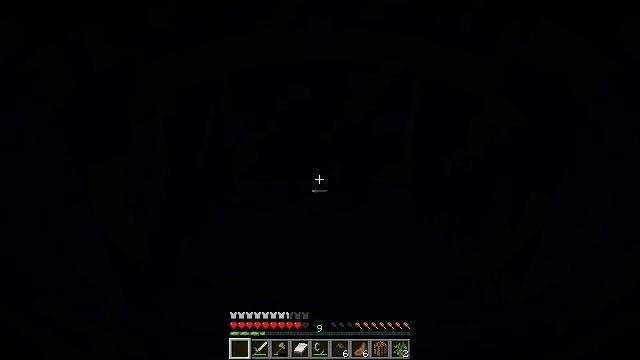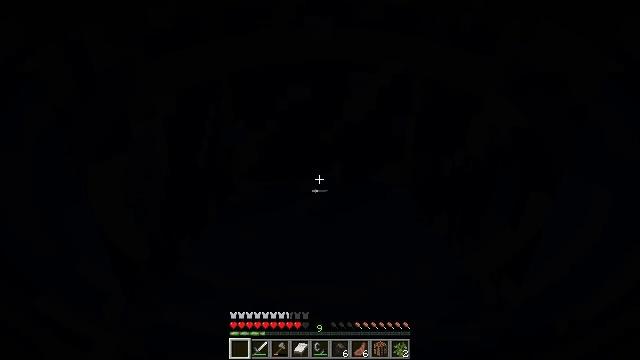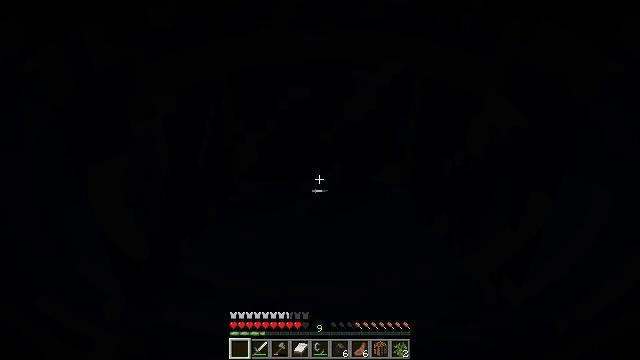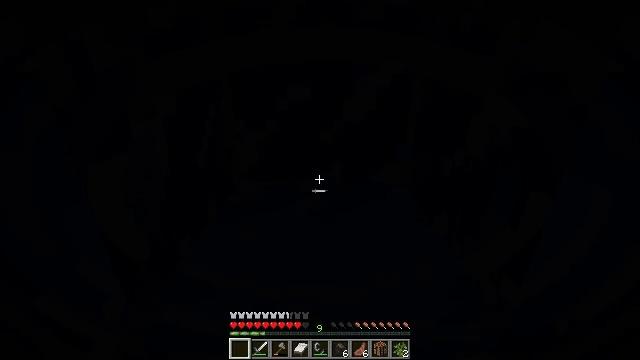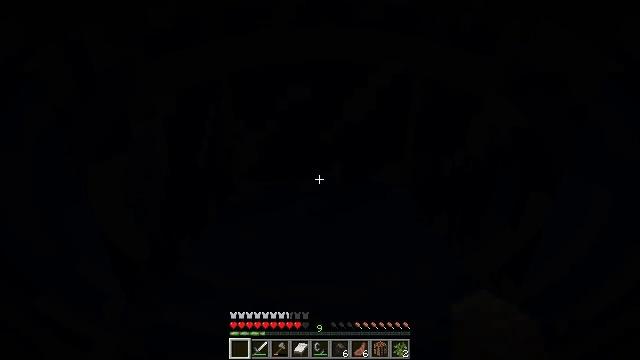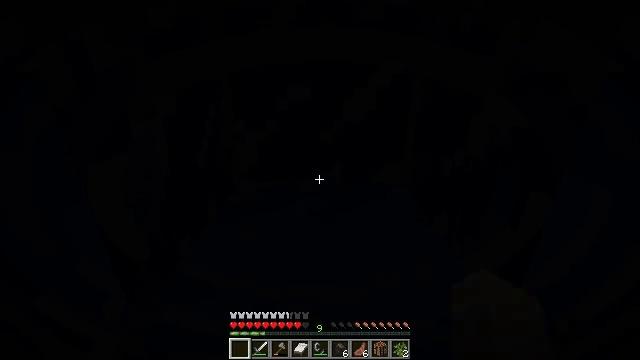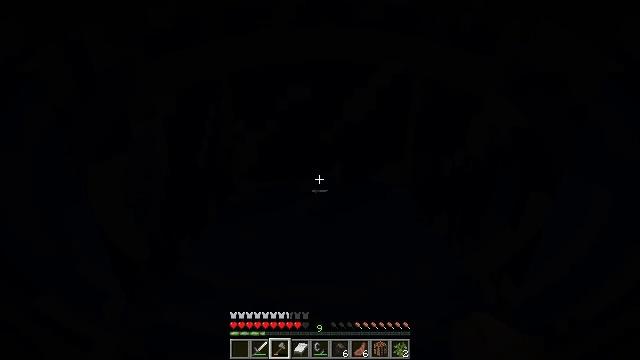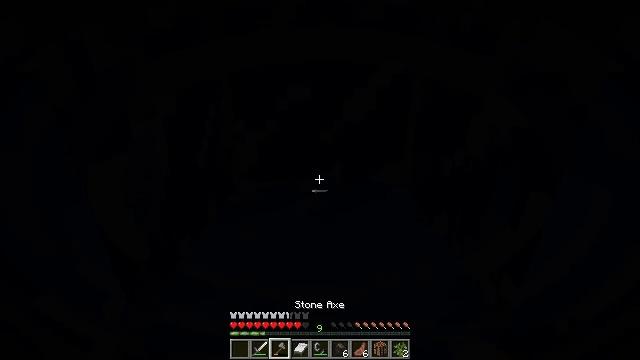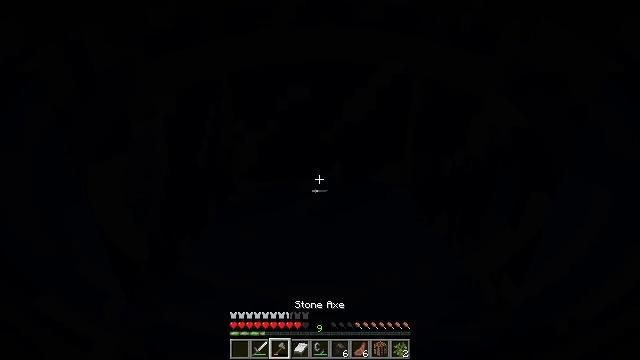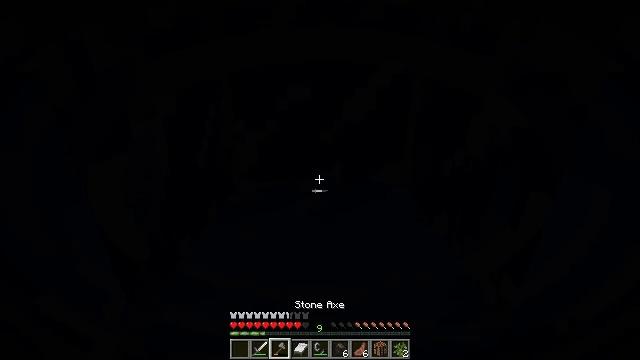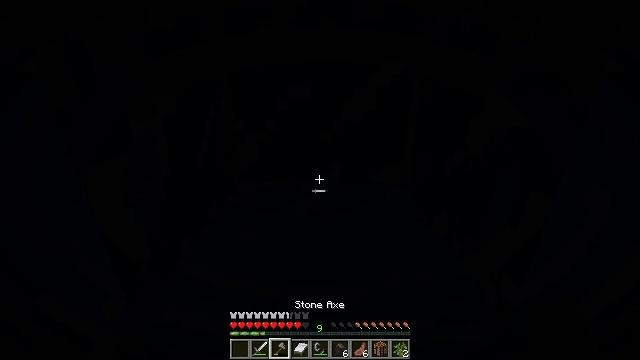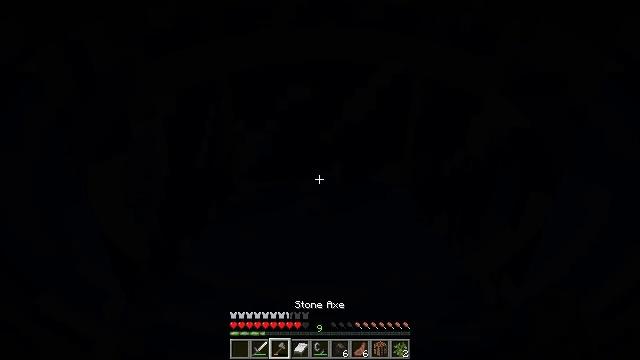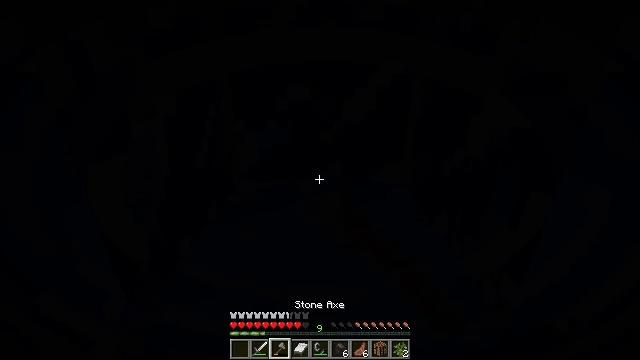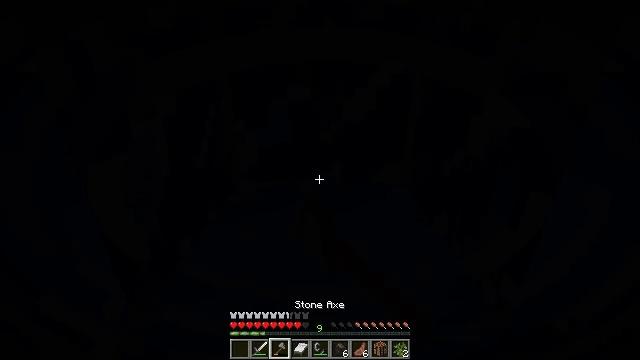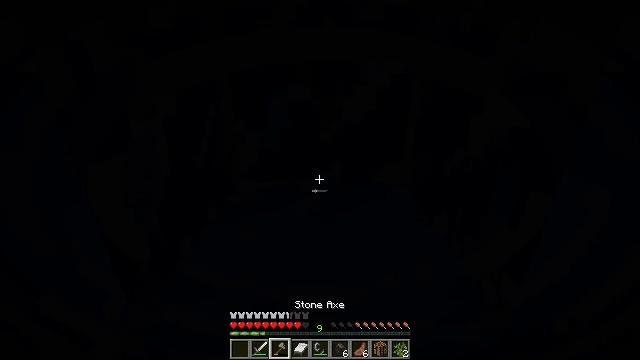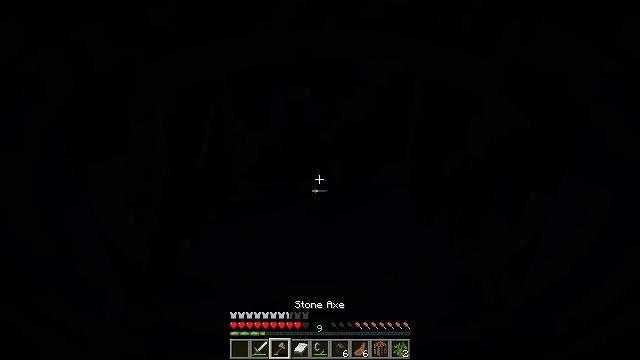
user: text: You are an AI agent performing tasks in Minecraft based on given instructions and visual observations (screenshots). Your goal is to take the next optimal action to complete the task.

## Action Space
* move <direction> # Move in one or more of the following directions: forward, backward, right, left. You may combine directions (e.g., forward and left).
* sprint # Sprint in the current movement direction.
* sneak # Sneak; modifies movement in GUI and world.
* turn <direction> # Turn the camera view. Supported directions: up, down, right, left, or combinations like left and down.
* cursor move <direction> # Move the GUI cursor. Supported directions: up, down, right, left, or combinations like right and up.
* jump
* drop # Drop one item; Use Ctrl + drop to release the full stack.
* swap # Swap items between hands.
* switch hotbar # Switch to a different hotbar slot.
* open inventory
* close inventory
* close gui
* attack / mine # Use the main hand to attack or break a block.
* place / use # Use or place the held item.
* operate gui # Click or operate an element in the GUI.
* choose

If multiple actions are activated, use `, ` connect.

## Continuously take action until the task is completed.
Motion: motion action
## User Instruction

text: Mine packed ice from icy biomes.
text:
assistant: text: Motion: no_op
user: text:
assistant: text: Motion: no_op
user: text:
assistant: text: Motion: no_op
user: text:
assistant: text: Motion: no_op
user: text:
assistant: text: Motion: no_op
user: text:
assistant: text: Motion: switch to hotbar 3
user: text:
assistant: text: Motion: switch to hotbar 3
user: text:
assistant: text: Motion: switch to hotbar 3
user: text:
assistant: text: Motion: switch to hotbar 3
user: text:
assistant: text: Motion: no_op
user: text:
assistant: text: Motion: attack / mine
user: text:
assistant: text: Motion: attack / mine
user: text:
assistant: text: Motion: attack / mine
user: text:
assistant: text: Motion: attack / mine
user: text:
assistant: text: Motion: attack / mine
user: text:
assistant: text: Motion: attack / mine
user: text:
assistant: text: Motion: attack / mine
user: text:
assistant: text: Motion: attack / mine
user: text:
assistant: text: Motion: attack / mine
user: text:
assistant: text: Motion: attack / mine
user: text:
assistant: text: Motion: attack / mine
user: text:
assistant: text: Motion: attack / mine
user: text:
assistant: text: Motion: attack / mine
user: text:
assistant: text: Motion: attack / mine
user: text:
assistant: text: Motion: attack / mine
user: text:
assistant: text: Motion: attack / mine
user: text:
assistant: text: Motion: attack / mine
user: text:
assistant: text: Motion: attack / mine
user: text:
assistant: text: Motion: attack / mine
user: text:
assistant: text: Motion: attack / mine